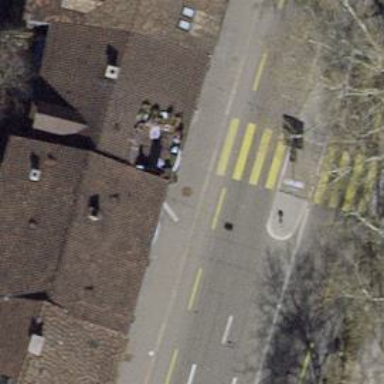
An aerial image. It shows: Pub.